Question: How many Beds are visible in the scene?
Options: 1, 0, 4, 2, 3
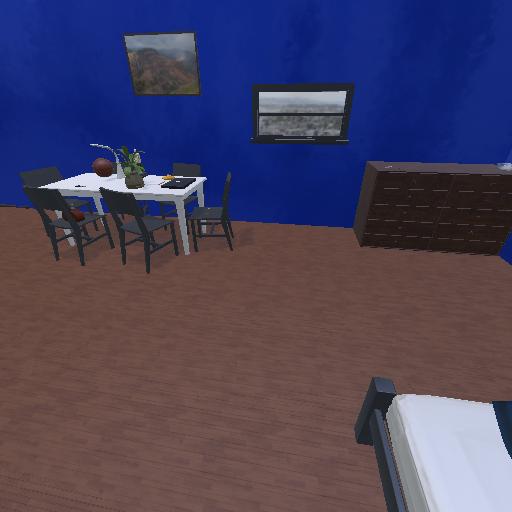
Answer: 1